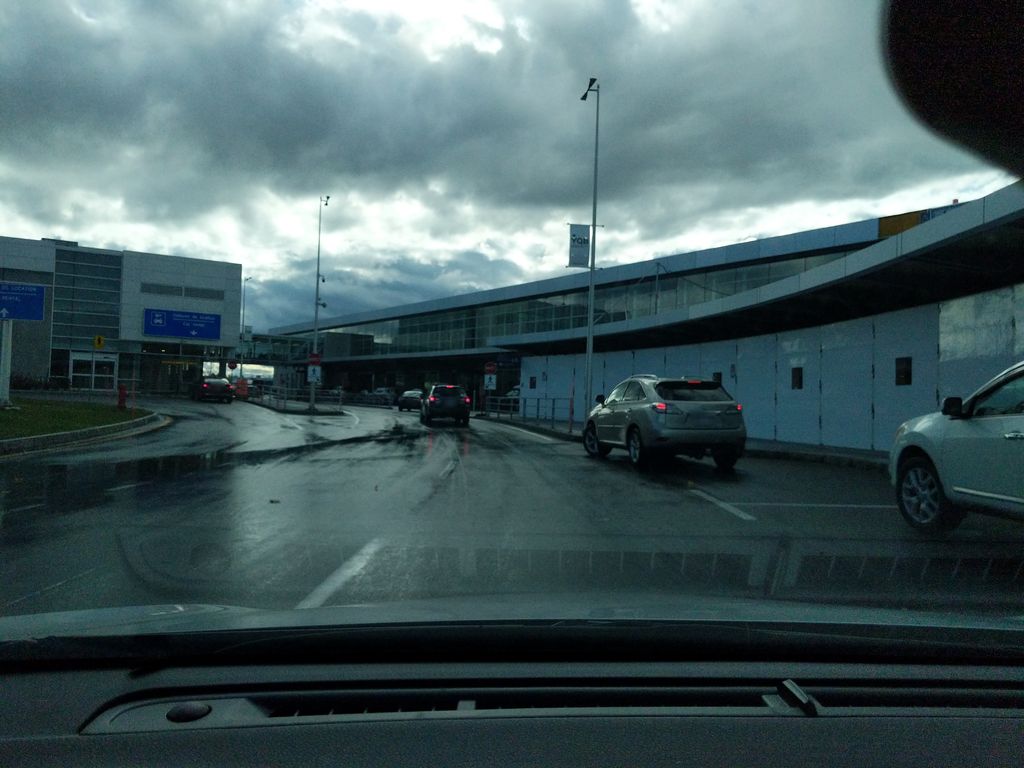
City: quebec_city